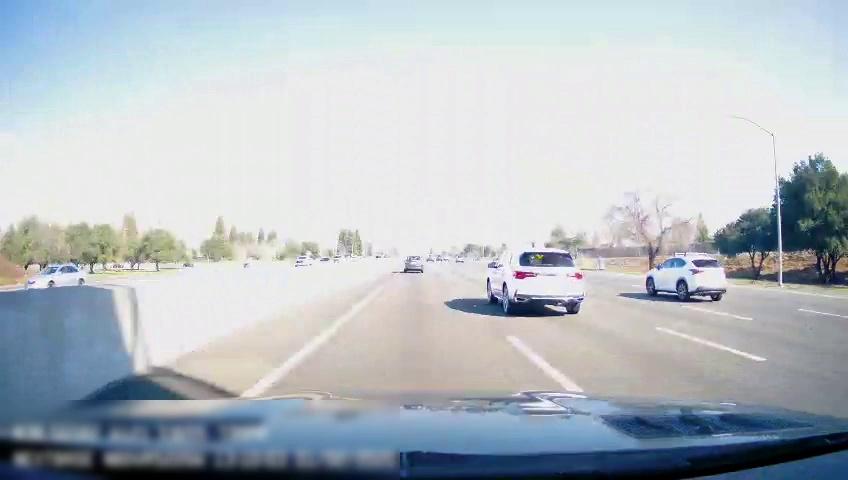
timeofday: Day
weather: Sunny
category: Drivable Space
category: Vehicles | Car
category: Vehicles | Truck
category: Vehicles | Car
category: Vehicles | SUV
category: Vehicles | Car
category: Lanes | Alternate Lane
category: Lanes | Current Lane
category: Lanes | Current Lane
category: Lanes | Alternate Lane
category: Lanes | Alternate Lane
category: Lanes | Alternate Lane